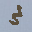
Label: 3